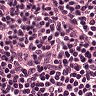
Metastatic tissue present: no